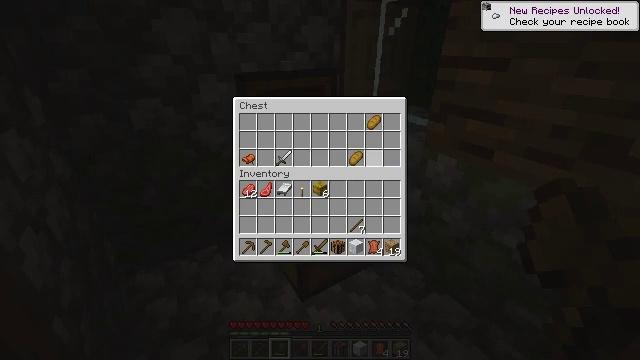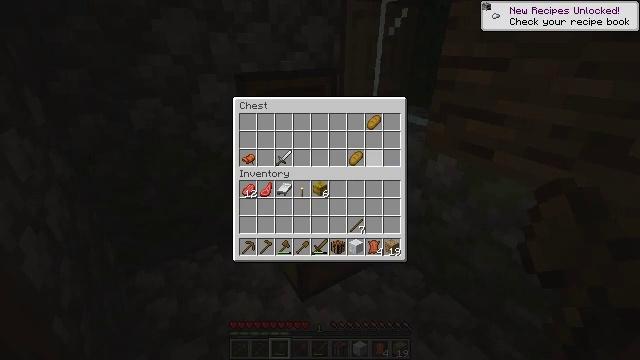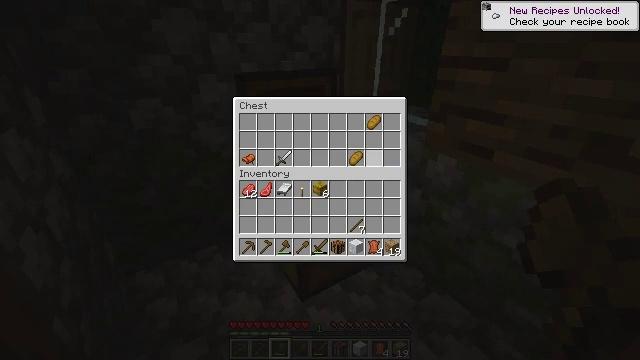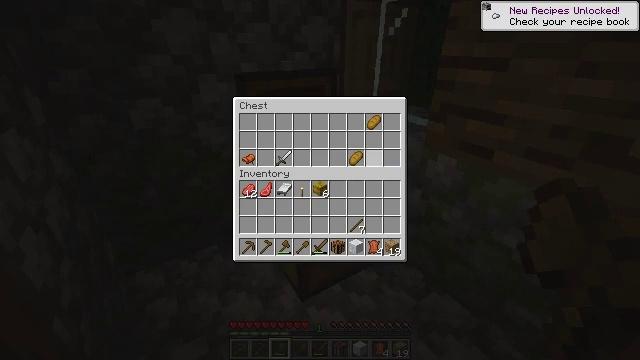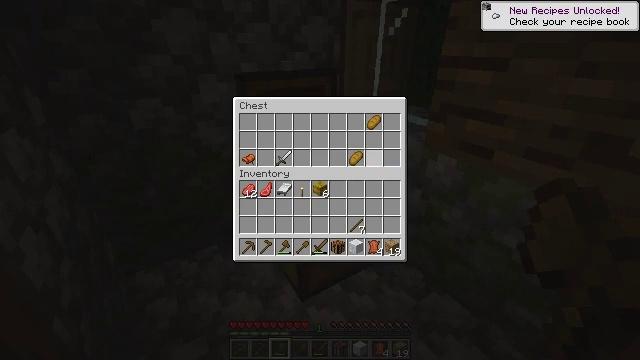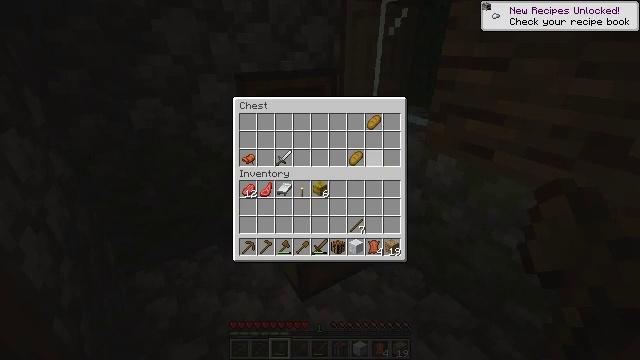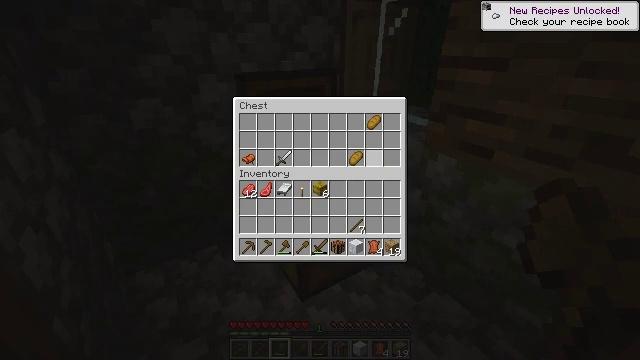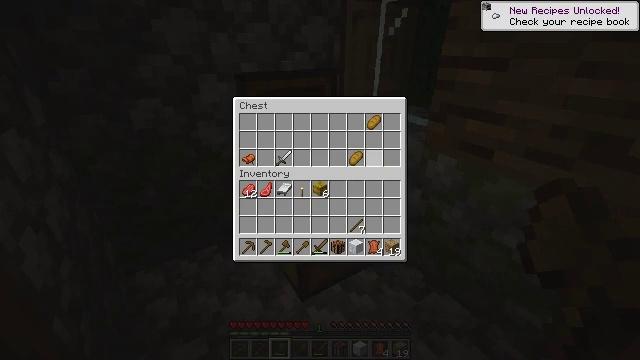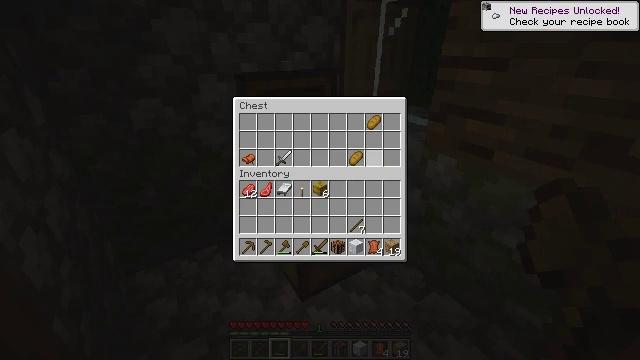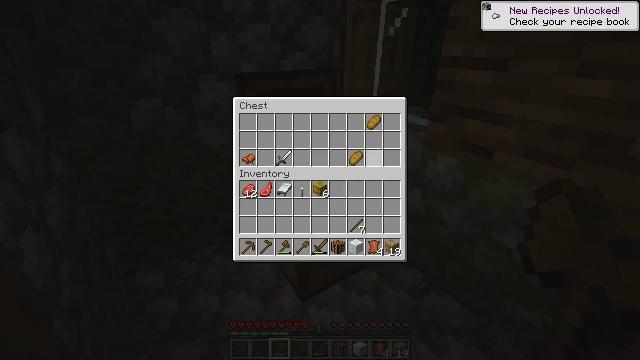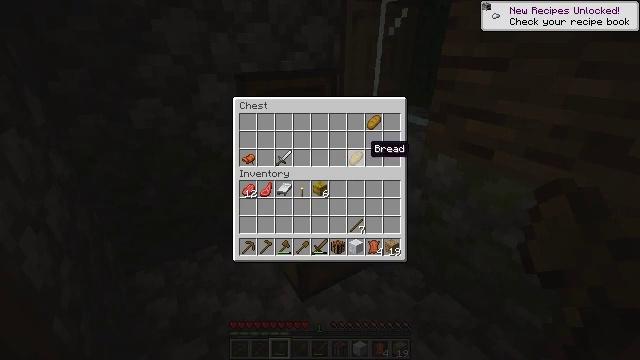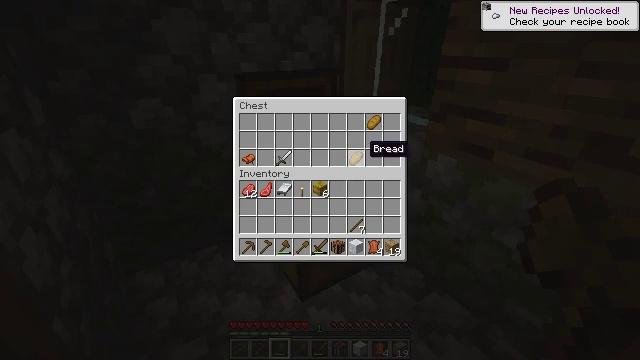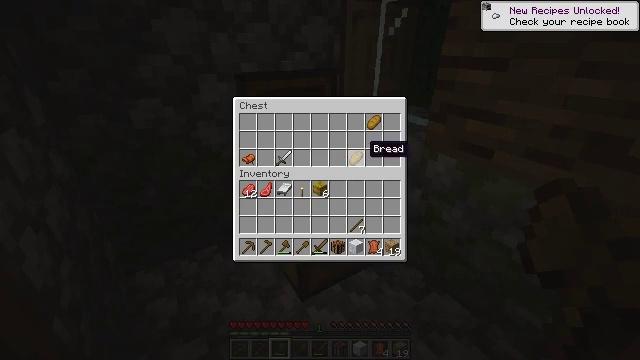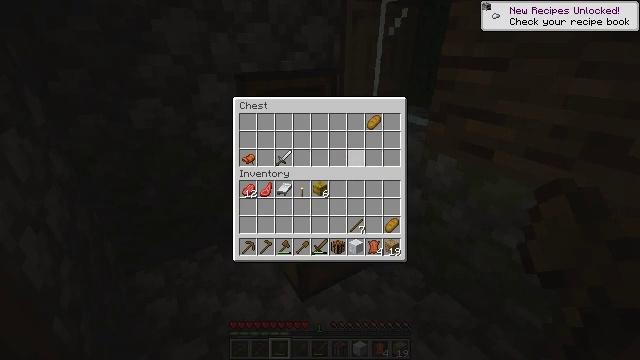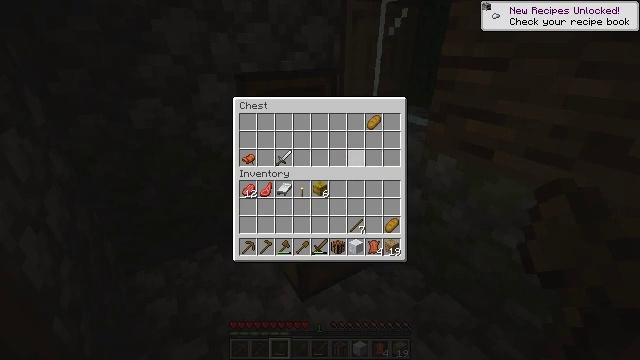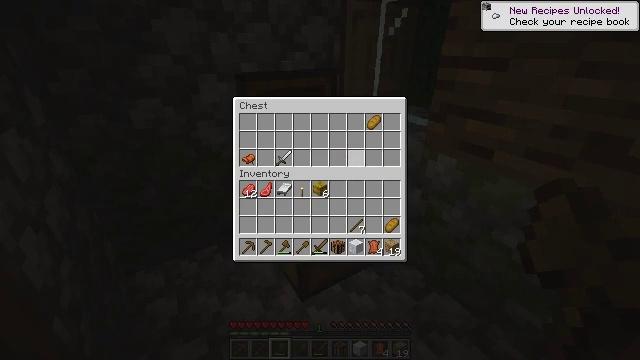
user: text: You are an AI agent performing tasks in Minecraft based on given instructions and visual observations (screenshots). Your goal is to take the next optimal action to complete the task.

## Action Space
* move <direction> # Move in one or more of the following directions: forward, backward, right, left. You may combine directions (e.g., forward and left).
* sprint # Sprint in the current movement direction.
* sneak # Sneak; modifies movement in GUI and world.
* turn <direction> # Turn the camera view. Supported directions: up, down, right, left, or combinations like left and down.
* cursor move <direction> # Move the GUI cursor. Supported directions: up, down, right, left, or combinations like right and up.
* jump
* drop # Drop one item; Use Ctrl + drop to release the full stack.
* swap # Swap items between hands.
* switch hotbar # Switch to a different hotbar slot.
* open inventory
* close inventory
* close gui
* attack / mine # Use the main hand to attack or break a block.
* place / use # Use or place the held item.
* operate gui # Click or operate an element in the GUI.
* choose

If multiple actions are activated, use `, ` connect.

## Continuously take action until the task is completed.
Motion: motion action
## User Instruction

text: Break the hay block to collect it.
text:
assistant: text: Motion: sneak
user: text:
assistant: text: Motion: sneak
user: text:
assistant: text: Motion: sneak
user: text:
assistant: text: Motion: sneak
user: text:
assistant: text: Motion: sneak
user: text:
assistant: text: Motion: sneak
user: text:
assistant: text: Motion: sneak
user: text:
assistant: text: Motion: sneak
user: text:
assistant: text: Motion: sneak
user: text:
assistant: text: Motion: sneak
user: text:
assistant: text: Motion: sneak
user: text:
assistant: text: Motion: sneak
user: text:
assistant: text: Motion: sneak, operate gui
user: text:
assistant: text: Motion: sneak, operate gui
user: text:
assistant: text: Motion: sneak
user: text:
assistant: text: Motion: sneak
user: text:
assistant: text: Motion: sneak, cursor move right and up
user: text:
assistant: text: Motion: sneak, cursor move up
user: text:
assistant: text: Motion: sneak
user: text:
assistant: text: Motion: sneak
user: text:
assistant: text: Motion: sneak
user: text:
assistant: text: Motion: sneak, operate gui
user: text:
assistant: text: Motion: sneak, operate gui
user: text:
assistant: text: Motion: sneak, operate gui
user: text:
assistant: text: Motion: sneak
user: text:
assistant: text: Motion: sneak, cursor move left
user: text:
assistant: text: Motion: sneak, cursor move left and down
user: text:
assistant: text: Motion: sneak, cursor move left
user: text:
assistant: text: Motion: sneak, cursor move left
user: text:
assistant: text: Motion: sneak, cursor move left